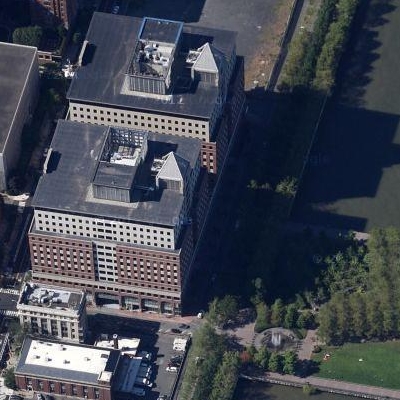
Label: Industry